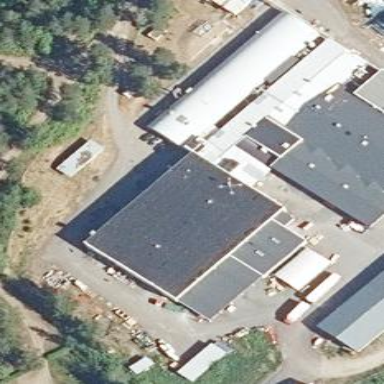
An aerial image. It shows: Industrial building.